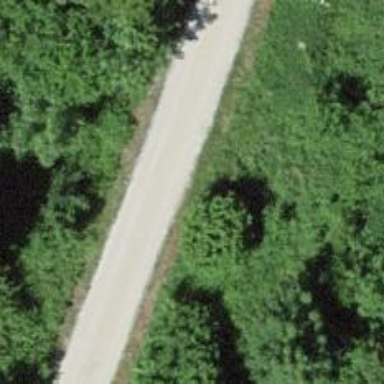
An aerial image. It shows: Unclassified road with gravel surface.